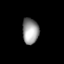
Tissue: lung
Cell type: Myeloid cells
Senescence score: 0.6165
Nuclear area (px): 413
Mean DAPI intensity: 151.412